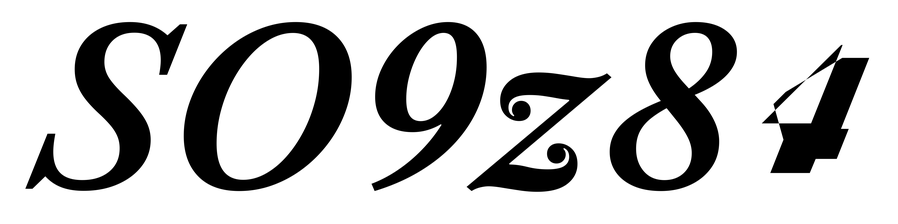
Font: LibreCaslonText-Italic_SemiBold_Italic